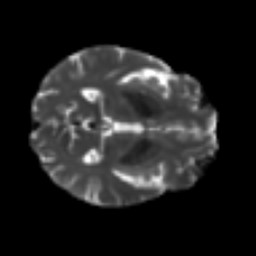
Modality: T2w
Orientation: axial
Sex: male
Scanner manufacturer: ge
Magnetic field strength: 3 T
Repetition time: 7 s
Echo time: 0.08 s